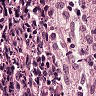
Metastatic tissue present: no